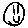
Label: smiley face